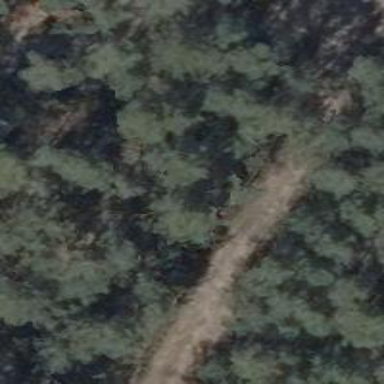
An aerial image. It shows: Sandy track with grade5 tracktype.